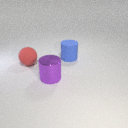
large red rubber sphere to the left of large blue rubber cylinder